Field crop: maize
Growth stage: 2
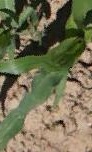
Species: maize